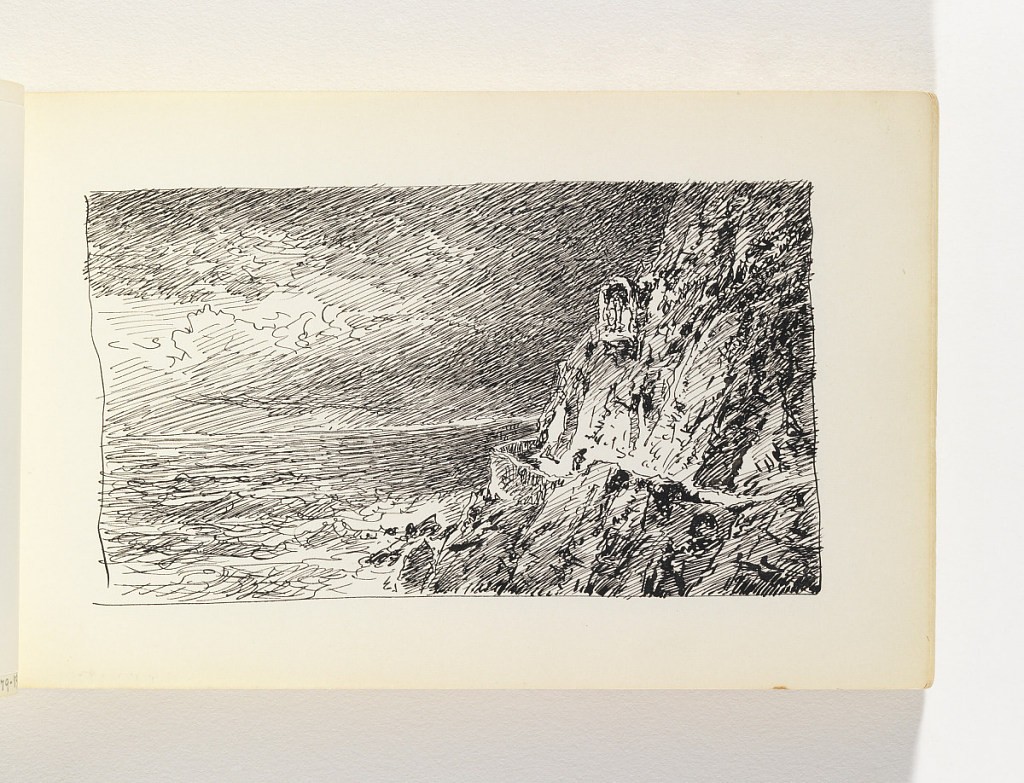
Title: View of the Ocean and Cliffs with Possible Shrine on Path
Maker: William Trost Richards, American, 1833–1905
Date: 1890–1900
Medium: Pen and black ink on off-white wove paper
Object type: Sketchbook folio
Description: Large craggy cliff in right foreground wwith road twisting around it and out of view, and a (possible) shrine structure. Below and in the distance, choppy ocean out to horizon. Dramatic, cloudy sky.